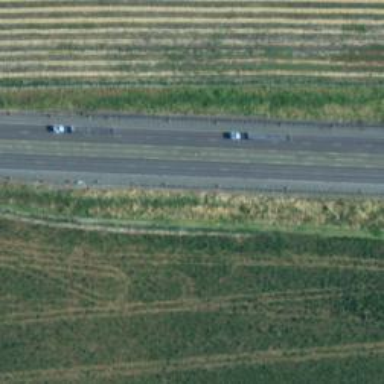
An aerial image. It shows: Asphalt trunk highway which is also expressway.